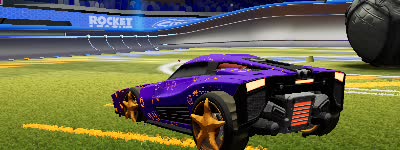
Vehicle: breakout